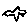
Label: bird